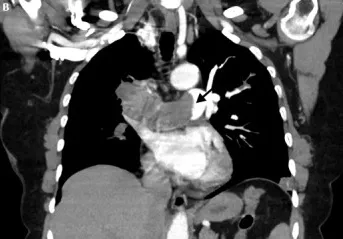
Coronal . Protrusion of the proximal end of the lesion is also observed (black arrow).
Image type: radiology (ct)